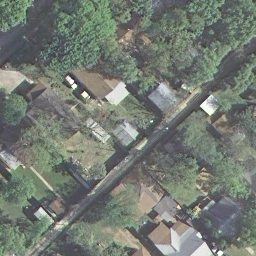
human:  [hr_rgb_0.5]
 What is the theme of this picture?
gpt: medium residential

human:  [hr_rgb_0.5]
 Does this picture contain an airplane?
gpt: no